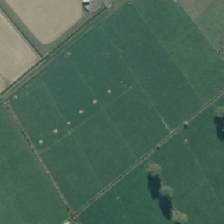
Land cover: shortrotation_cropland